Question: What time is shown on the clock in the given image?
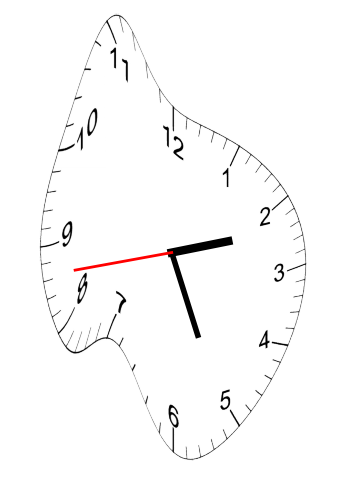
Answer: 02:25:43